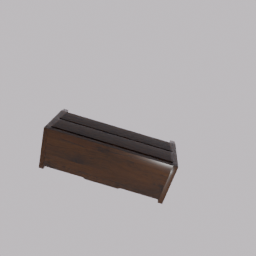
Label: furniture